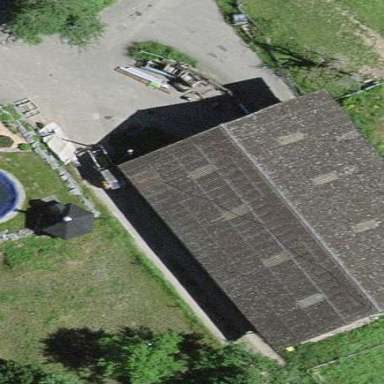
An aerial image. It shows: Shed.